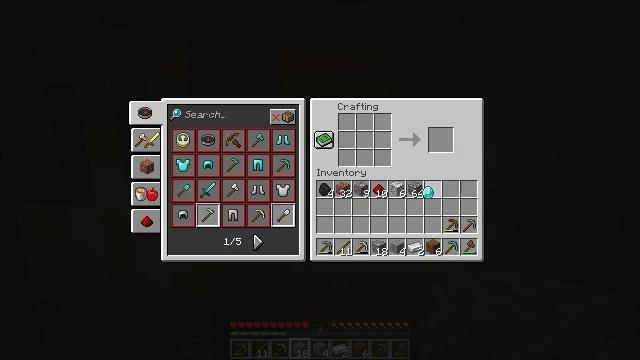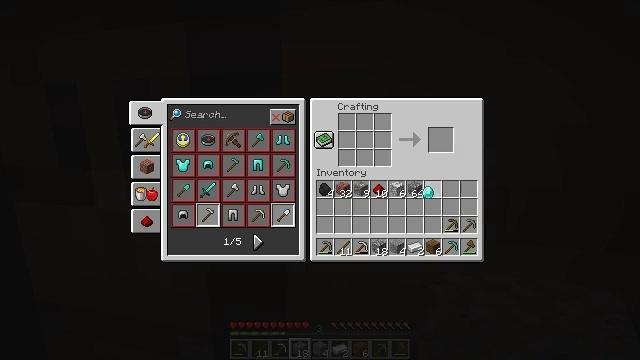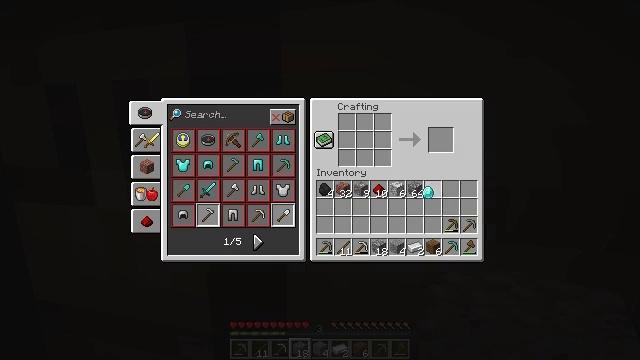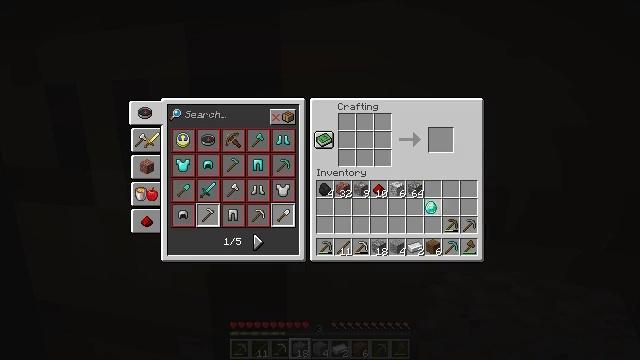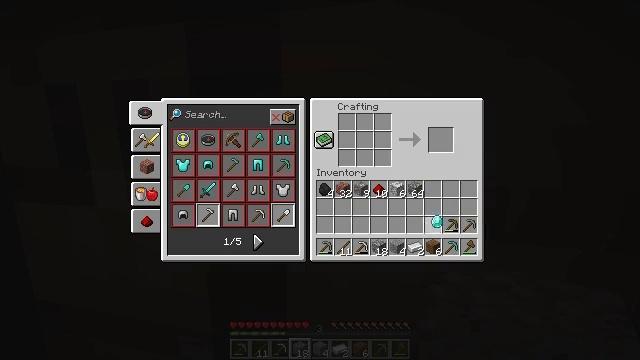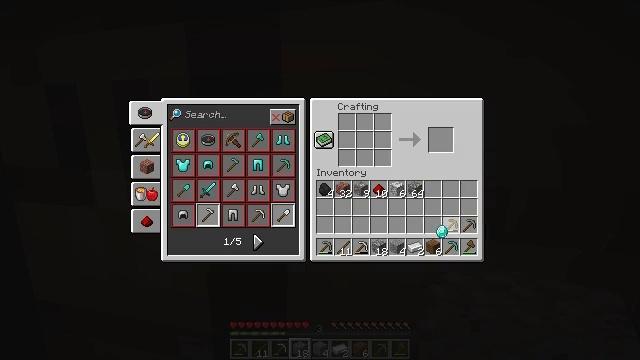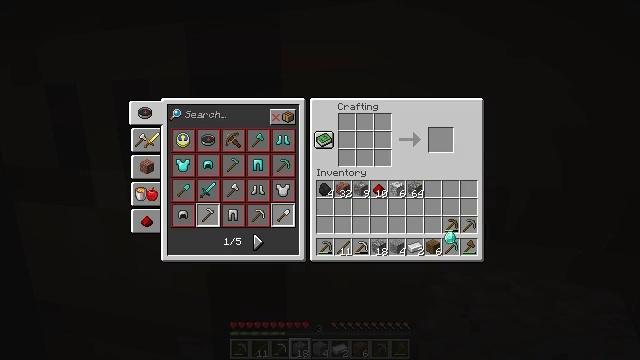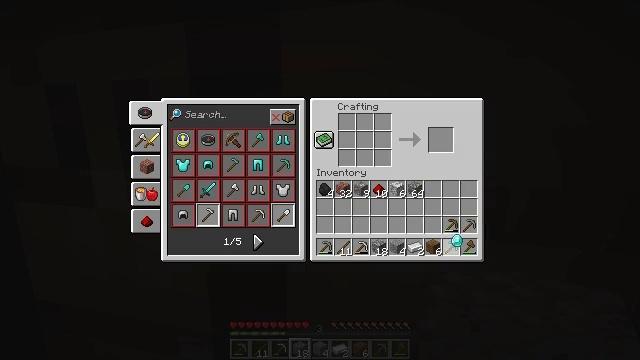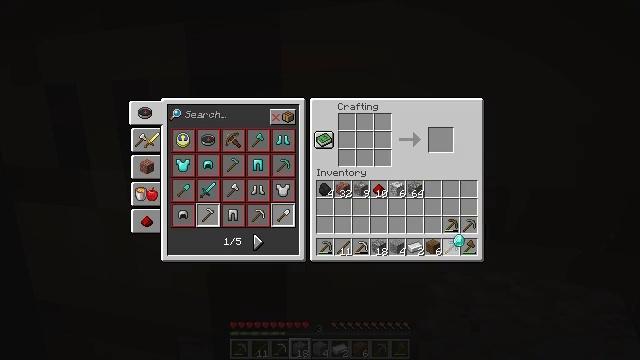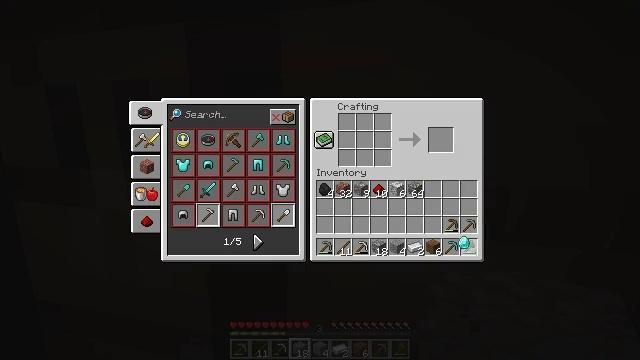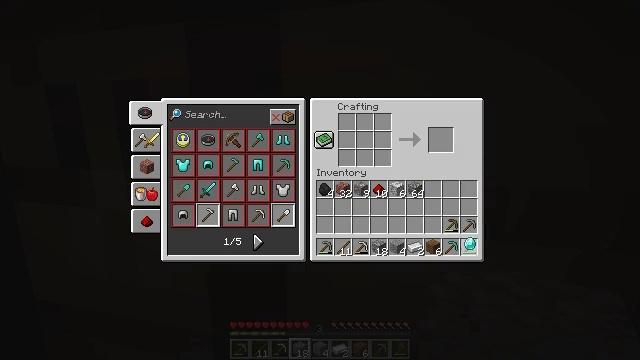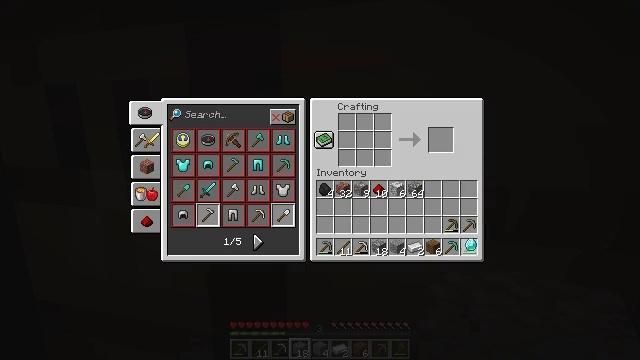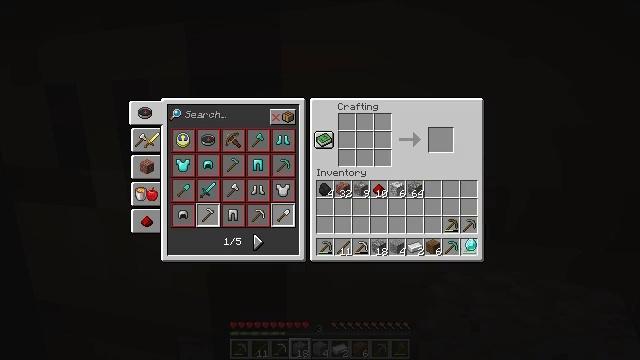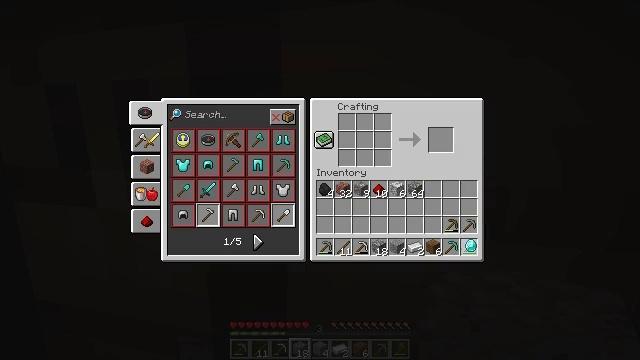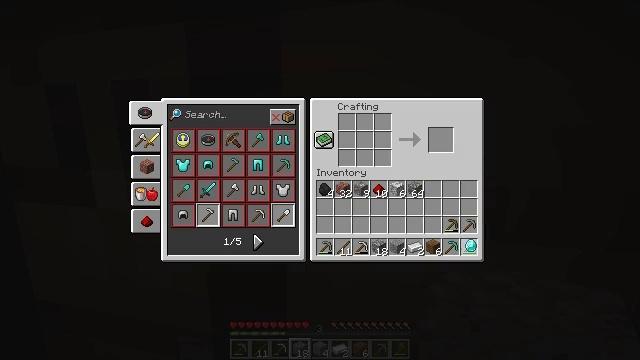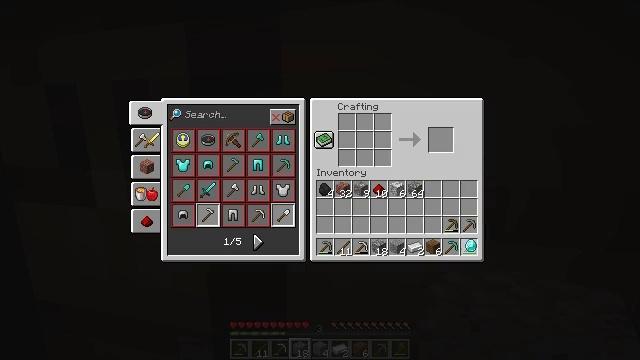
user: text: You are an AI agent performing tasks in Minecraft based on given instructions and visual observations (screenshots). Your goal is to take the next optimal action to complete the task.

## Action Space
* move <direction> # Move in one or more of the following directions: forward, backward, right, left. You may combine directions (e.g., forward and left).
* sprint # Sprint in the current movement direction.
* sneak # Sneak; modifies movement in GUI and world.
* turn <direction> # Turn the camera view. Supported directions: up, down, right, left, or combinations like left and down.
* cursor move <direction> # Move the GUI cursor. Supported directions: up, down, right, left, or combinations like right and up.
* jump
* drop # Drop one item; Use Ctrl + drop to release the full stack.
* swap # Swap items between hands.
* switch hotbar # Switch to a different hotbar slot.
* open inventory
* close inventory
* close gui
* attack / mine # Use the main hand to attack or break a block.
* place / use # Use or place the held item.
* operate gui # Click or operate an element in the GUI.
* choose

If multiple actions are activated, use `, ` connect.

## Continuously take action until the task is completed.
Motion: motion action
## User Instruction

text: Mine block crafting table.
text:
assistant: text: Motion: operate gui
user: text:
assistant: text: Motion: operate gui
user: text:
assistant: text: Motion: cursor move down
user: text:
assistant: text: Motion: cursor move down
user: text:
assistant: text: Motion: cursor move down
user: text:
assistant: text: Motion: cursor move right
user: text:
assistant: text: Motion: no_op
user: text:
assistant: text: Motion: no_op
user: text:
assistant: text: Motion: no_op
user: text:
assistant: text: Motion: no_op
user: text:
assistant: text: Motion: no_op
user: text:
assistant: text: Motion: no_op
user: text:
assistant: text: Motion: operate gui
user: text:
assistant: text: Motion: operate gui
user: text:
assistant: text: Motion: operate gui
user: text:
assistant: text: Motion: no_op
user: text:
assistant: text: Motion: no_op
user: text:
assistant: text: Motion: cursor move left and up
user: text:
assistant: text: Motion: cursor move left
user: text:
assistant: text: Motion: no_op
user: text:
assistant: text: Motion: no_op
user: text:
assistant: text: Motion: no_op
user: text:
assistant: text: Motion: no_op
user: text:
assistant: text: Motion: no_op
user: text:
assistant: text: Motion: no_op
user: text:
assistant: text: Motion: operate gui
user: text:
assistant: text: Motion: operate gui
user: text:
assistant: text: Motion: operate gui
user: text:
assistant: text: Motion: operate gui
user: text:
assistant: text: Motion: no_op